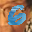
Label: 6